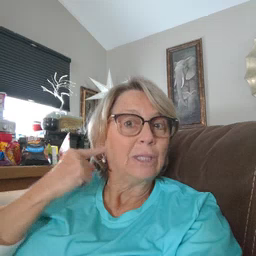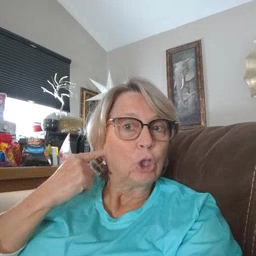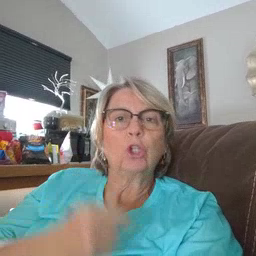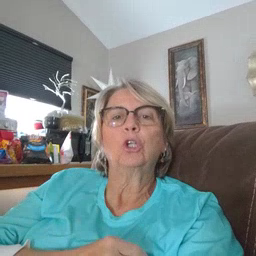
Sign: hear